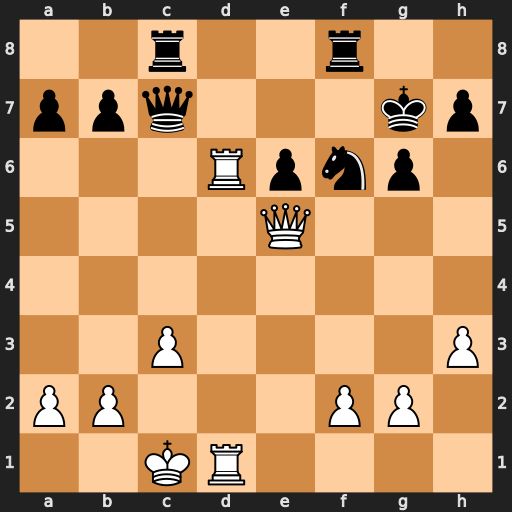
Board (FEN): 2r2r2/ppq3kp/3Rpnp1/4Q3/8/2P4P/PP3PP1/2KR4
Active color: w
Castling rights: -
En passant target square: -
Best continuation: Rd7+ Qxd7 Rxd7+